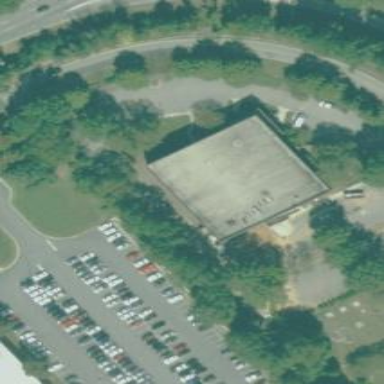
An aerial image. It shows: Commercial building.